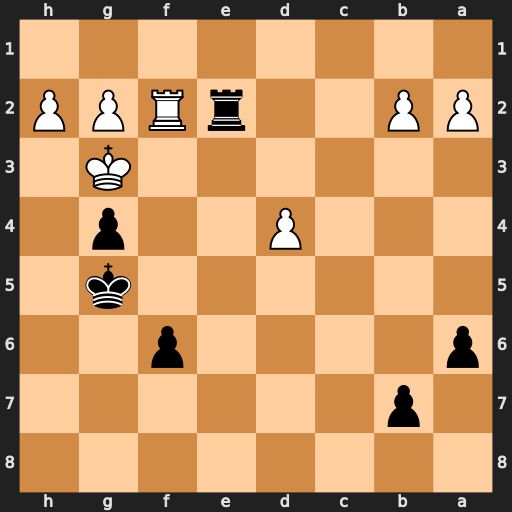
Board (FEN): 8/1p6/p4p2/6k1/3P2p1/6K1/PP2rRPP/8
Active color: b
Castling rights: -
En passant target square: -
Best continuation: Re3+ Rf3 gxf3